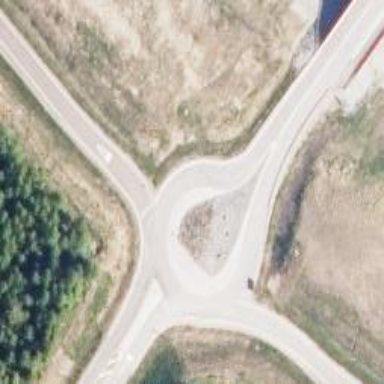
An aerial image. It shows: Unclassified road with asphalt surface leading to roundabout.